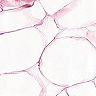
Metastatic tissue present: no